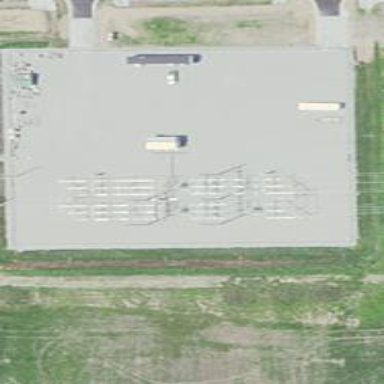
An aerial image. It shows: Switch used for power control.